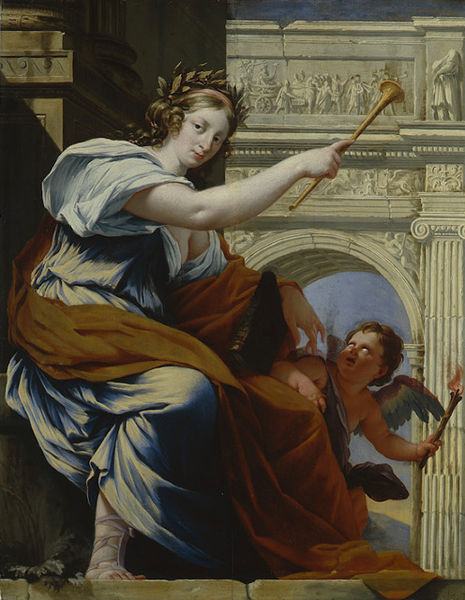
Titel: Die Muse Klio
Künstler: Simon Vouet
Standort: Karlsruhe
Institution: Staatliche Kunsthalle Karlsruhe
Schlagwörter: arch, arches, architecture, blue, column, columns, corinthian, crown, hands, oil, people, red, religious, robes, white, women, arm, black, dark, dress, face, gold, green, hair, painting, portrait, robe, sitting, sleeve, tea, woman, yellow, gown, oil painting, brown, hand, angel, classic, classical, frau, greek, rocks, roman, skin, sky, stone, building, girl, hill, orange, horizon, boy, child, eyes, light, color, shadow, fabric, scarf, band, etching, allegory, torch, monument, sculpture, wings, wind, breast, children, bright, cherub, cupid, drape, drapery, marble, puti, putto, outside, person, day, human, ancient, clothes, instrument, laurel, leaves, music, toga, wreath, antique, arc, archway, history, rome, temple, rectangle, gate, colored, foot, shoe, cloth, fire, tor, finger, fingers, roma, breasts, chariot, classicism, goddess, godess, sandals, book, sandal, horn, baby, colour, fresco, dutch, flute, neoclassical, relief, carving, clothing, tan, gesture, ionic, neoclassicism, eros, sandels, bow, engel, metaphor, wing, scared, fluted, frieze, trumpet, flame, rom, triumphal, greco-roman, veil, fear, laurel wreath, bosom, cleavage, leather, capital, brwon, victory, hood, fir, draping, triumph, chiaroscuro, flügel, trompete, flöte, curly, pilaster, fame, tunic, lebrun, laurels, nahd, elbow, surprise, carve, triumphal arch, kerube, römisch, plint, cstone, lorbeer, fackel, triumphbogen, lorbeeren, lorbeerkranz, trompet, wet drapery, cherib, fluting, bugle, trmpet, tumpet, sandl, culrs, torian, glame, wraps, marble arch, sandla, antorch, turmpet